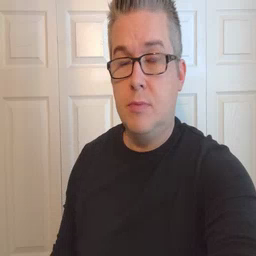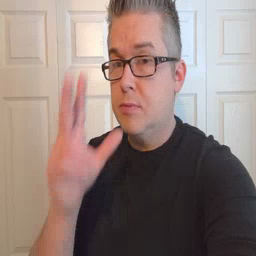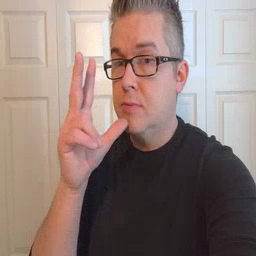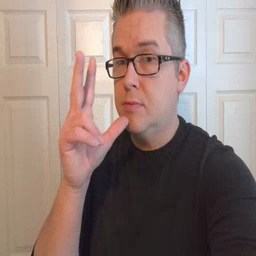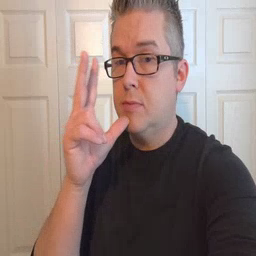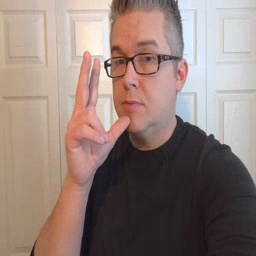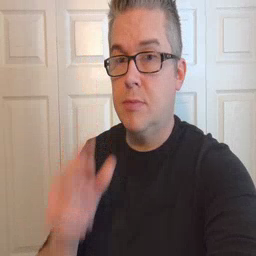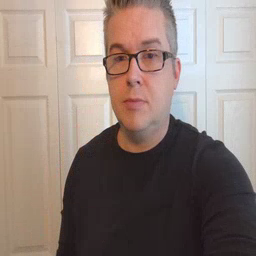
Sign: hen